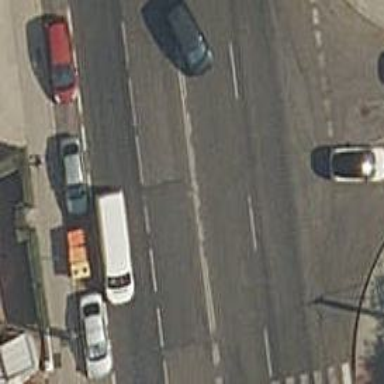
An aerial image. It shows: Road with traffic signals.